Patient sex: M
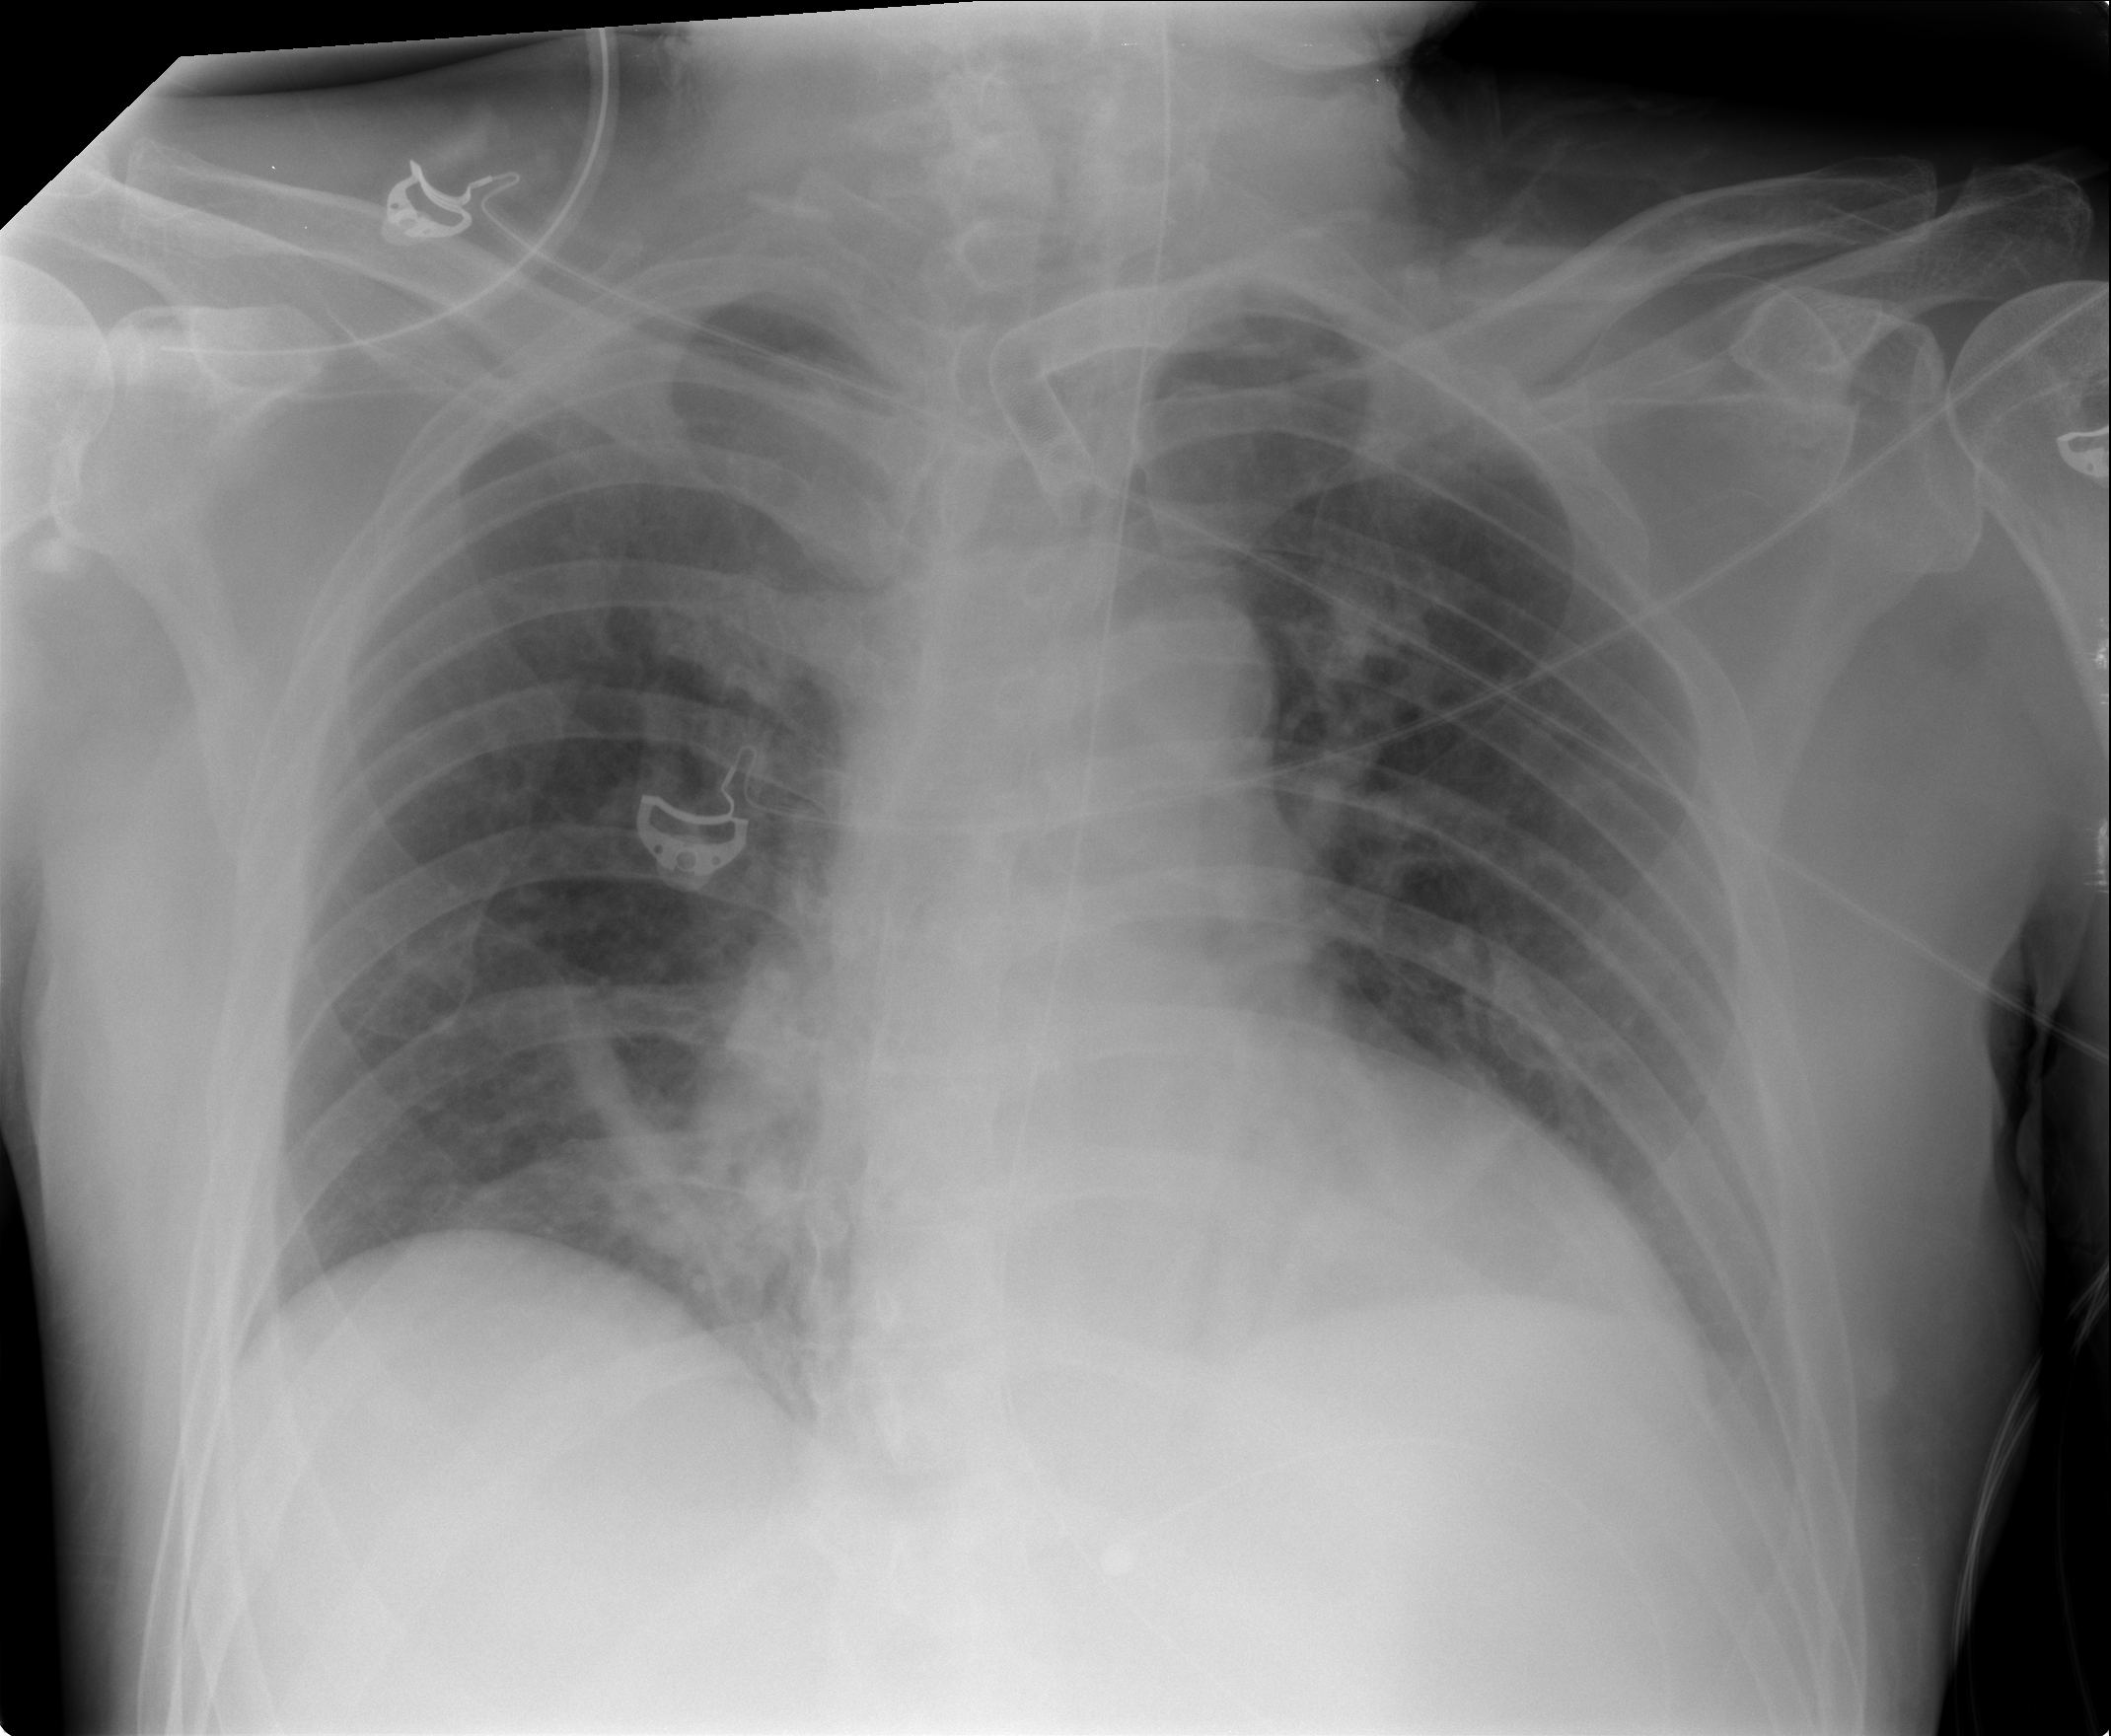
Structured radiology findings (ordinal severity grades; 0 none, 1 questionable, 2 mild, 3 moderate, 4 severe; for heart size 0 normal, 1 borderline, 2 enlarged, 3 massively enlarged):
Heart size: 0
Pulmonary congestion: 2
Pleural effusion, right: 0
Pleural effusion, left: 0
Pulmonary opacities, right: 0
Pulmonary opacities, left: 0
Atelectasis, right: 2
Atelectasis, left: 2